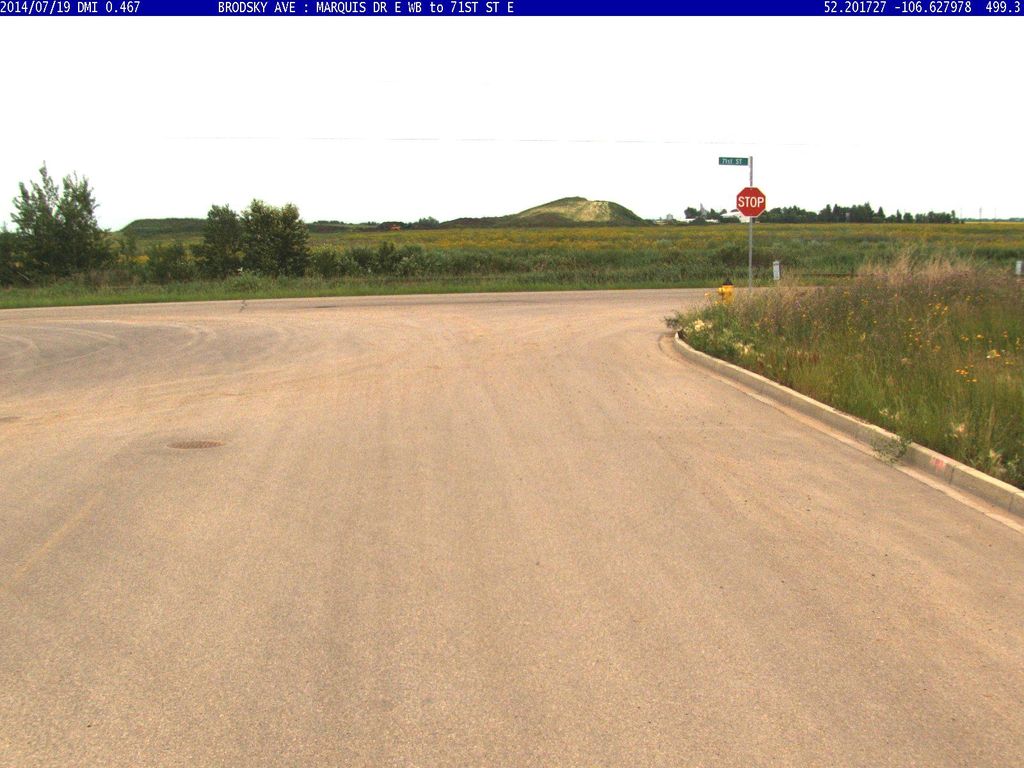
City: saskatoon